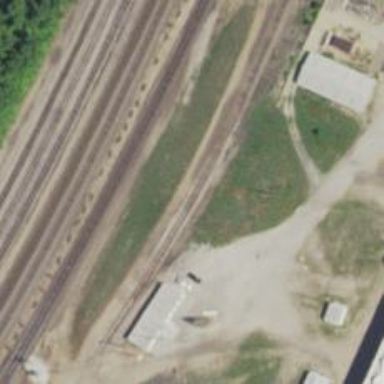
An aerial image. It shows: Railway spur service.